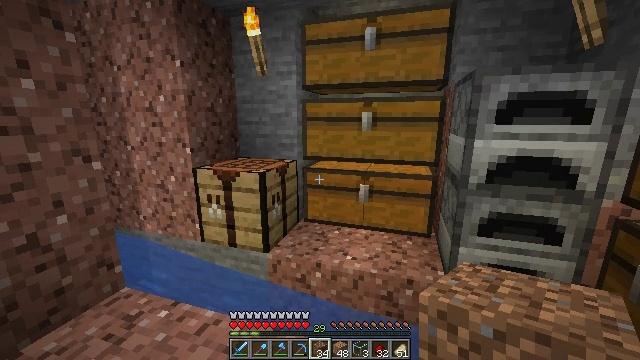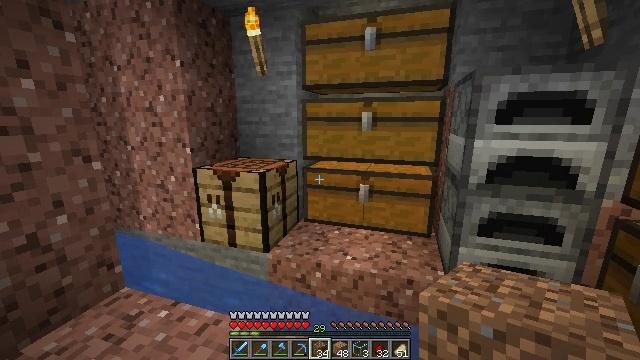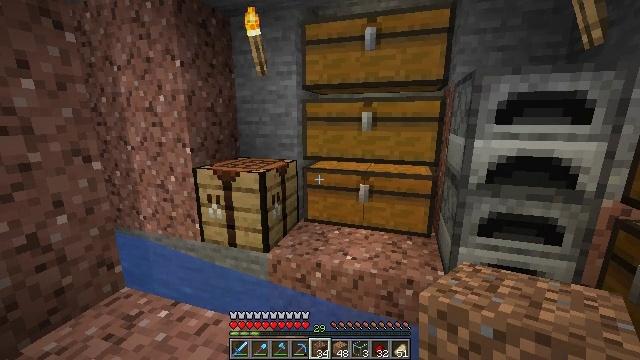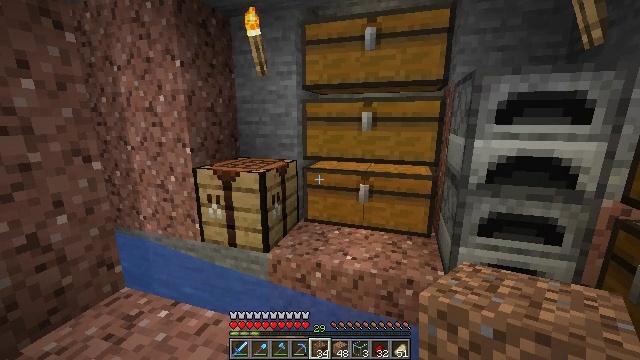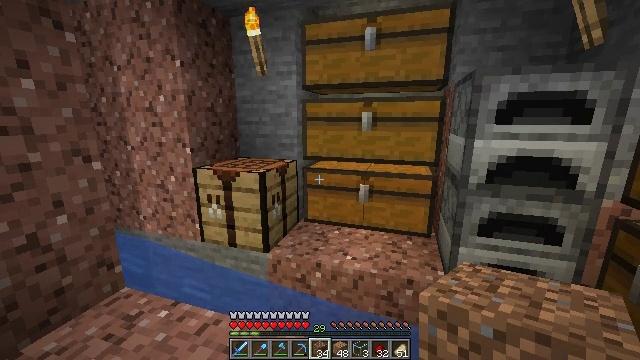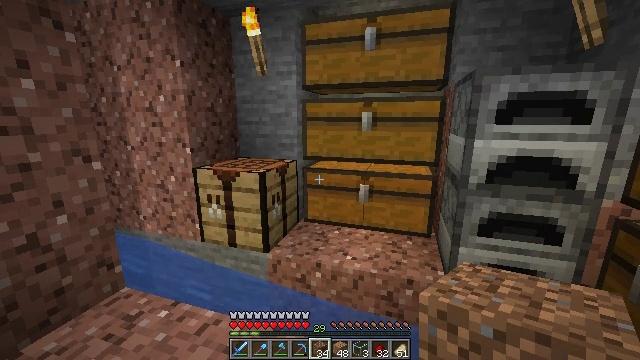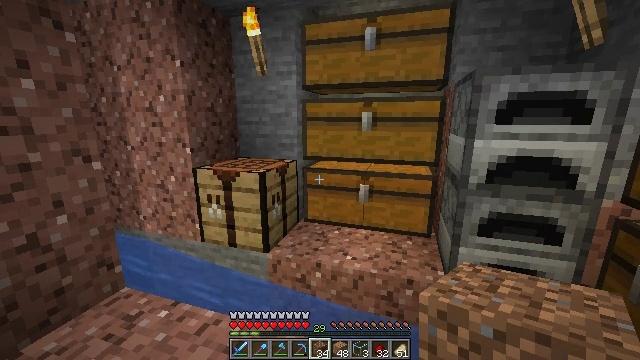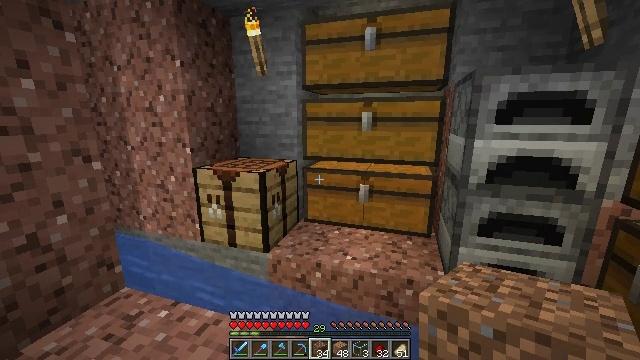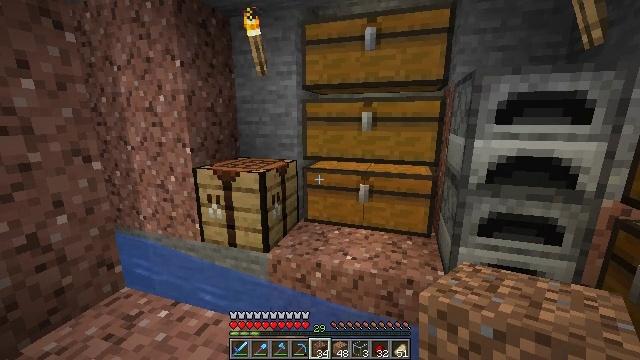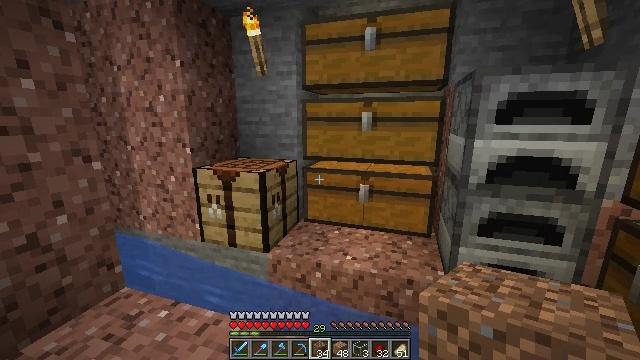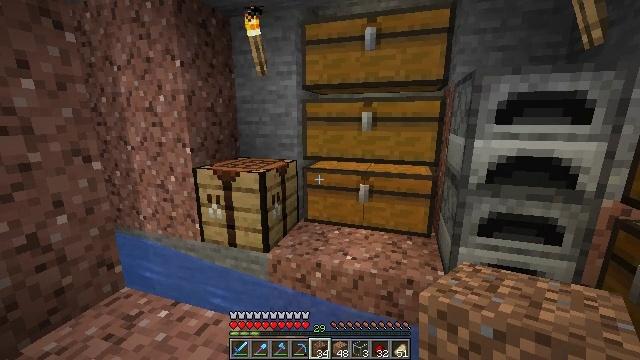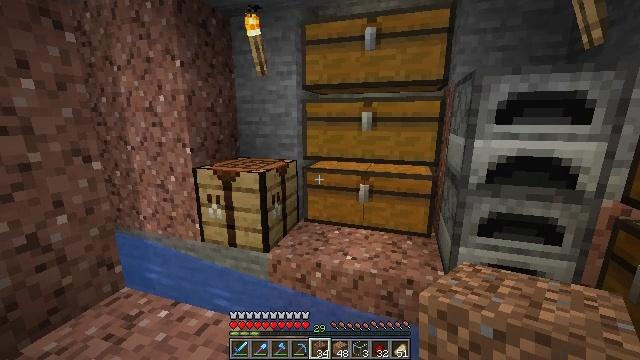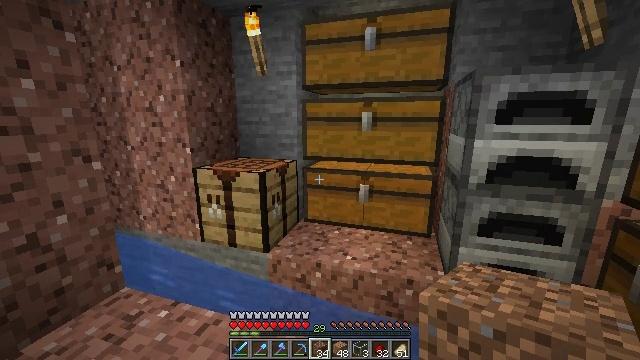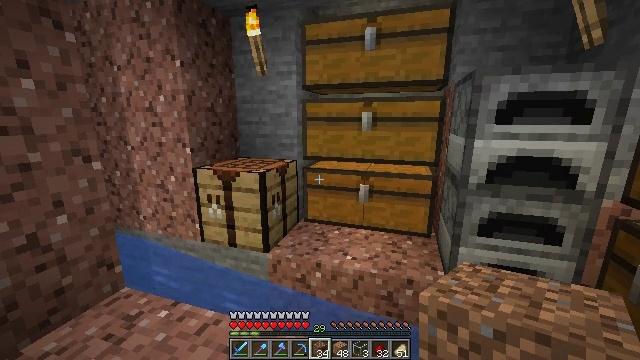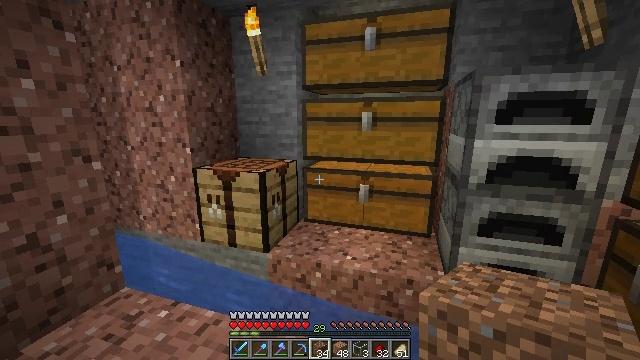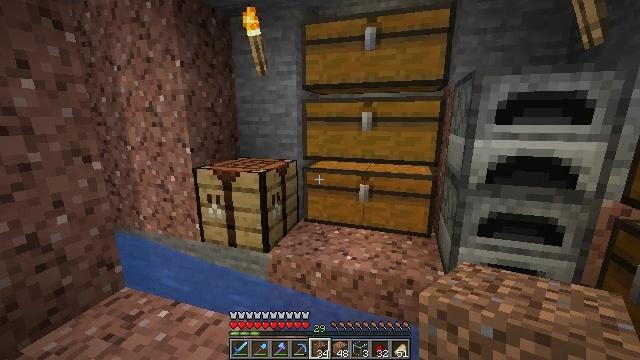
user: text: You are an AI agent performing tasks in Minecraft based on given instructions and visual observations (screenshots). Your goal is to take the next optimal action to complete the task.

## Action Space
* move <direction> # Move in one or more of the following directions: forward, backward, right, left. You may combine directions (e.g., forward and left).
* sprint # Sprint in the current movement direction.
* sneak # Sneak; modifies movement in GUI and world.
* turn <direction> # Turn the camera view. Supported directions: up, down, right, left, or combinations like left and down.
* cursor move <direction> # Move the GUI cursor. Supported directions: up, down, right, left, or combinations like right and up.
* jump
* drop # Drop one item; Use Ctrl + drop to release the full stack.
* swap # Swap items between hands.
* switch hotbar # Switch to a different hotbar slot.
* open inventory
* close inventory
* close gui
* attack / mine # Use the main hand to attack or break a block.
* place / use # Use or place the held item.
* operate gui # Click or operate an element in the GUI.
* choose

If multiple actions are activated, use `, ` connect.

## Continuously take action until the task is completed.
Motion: motion action
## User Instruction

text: Obtain a golden helmet through crafting.
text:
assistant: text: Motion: no_op
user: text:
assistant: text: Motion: no_op
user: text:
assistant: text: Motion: no_op
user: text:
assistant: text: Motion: no_op
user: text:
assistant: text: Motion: no_op
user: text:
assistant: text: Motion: no_op
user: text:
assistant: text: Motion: no_op
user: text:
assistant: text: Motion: no_op
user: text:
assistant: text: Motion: no_op
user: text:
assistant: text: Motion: no_op
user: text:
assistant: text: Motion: no_op
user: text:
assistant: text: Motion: no_op
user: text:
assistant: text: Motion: no_op
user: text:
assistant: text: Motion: no_op
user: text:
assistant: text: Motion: no_op
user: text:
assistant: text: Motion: no_op
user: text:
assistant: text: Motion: no_op
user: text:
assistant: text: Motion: no_op
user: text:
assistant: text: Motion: no_op
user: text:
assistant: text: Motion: no_op
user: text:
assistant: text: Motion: no_op
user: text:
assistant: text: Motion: no_op
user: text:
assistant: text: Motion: no_op
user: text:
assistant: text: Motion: no_op
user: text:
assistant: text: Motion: no_op
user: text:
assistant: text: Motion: no_op
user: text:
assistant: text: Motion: no_op
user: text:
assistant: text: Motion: no_op
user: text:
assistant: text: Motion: no_op
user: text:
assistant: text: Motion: no_op